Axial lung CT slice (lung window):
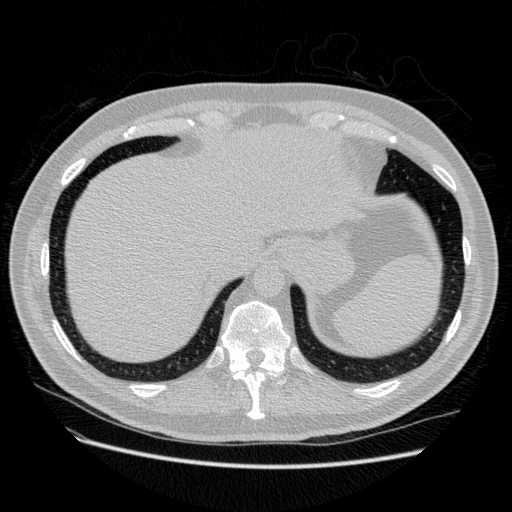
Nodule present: no